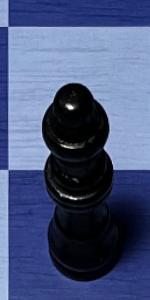
Label: Queen_Black